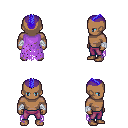
a pixel art fantasy rpg character, male body template, human, dark skin, maroon tattered cape, magenta pants, blue short mohawk hairstyle, white cloth bandages, four views (front, back, left, right), 2x2 character sprite sheet, small pixel art, hard edges, no anti-aliasing